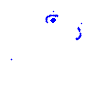
Particle: electron